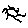
Label: sun